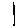
Label: line